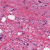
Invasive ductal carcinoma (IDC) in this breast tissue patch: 1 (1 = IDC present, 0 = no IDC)